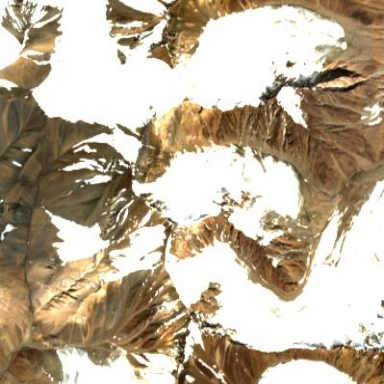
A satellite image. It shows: Stunning view of glacier.